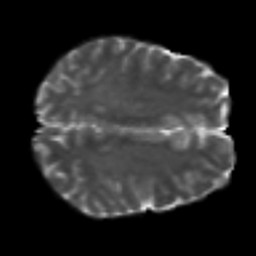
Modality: T2w
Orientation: axial
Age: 19
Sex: male
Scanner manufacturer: siemens
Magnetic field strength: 3 T
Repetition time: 7 s
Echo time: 0.0926 s